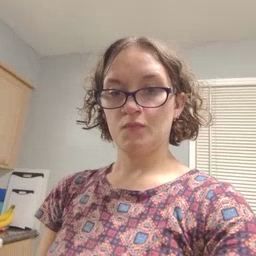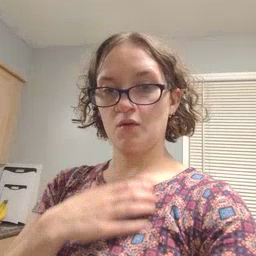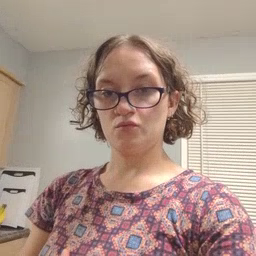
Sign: hungry